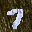
Label: 7